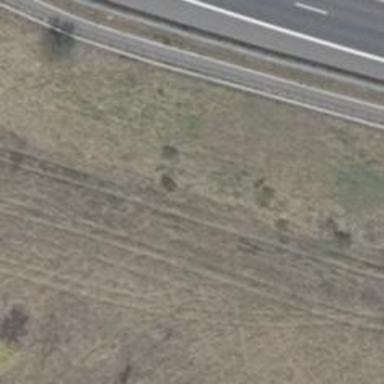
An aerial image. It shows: Grass track with grade4 surface.